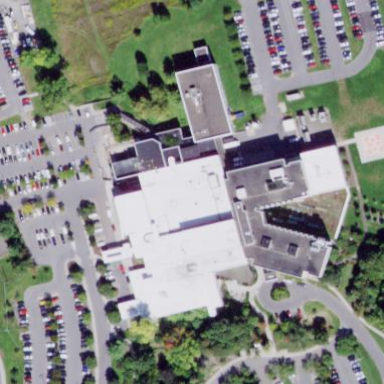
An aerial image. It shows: Hospital providing healthcare services.